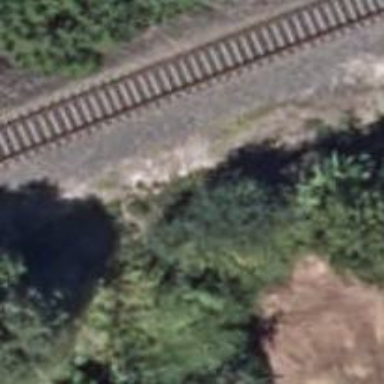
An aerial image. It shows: Track with fine gravel surface. The track is of grade1 quality.